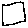
Label: square